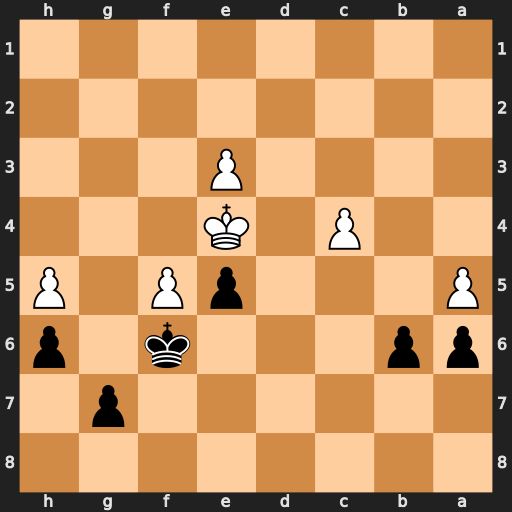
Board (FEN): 8/6p1/pp3k1p/P3pP1P/2P1K3/4P3/8/8
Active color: b
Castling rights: -
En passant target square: -
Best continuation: bxa5 c5 a4 c6 Ke7